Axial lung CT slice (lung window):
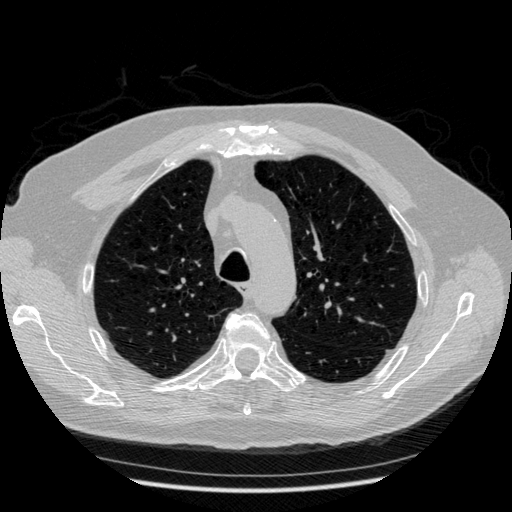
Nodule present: no